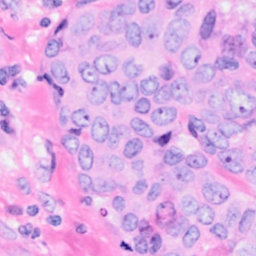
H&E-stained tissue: Breast